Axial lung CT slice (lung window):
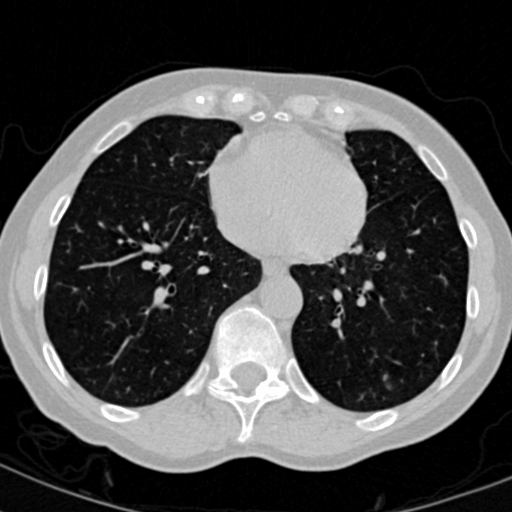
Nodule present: no